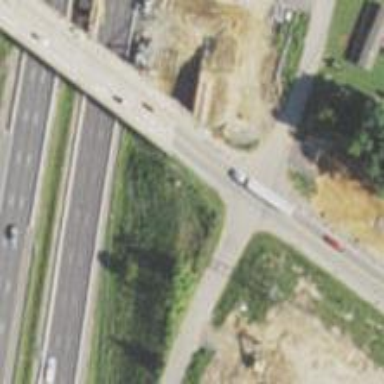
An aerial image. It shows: Bridge over expressway.